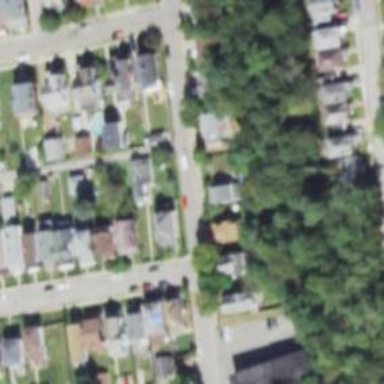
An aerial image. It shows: Alley classified as service road.